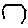
Label: hexagon